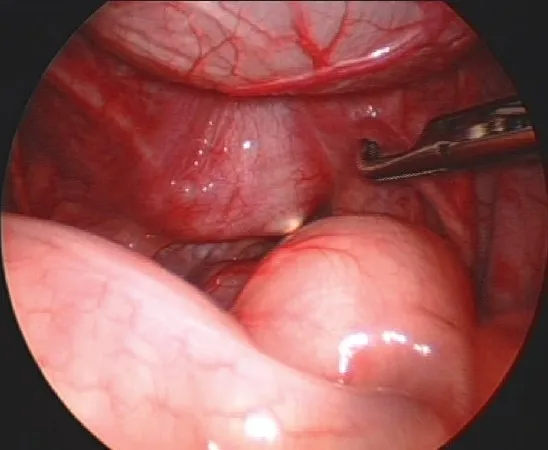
The laparoscopic view of the prostatic utricle with light of the cystoscope.
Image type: endoscopy (airway_endoscopy)